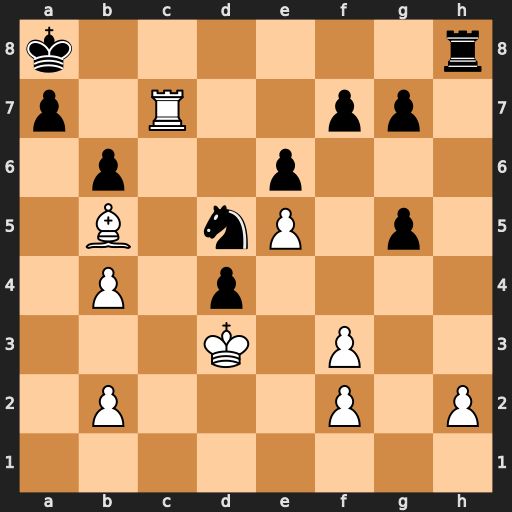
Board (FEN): k6r/p1R2pp1/1p2p3/1B1nP1p1/1P1p4/3K1P2/1P3P1P/8
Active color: w
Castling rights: -
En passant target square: -
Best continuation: Bc6+ Kb8 Rb7+ Kc8 Bxd5